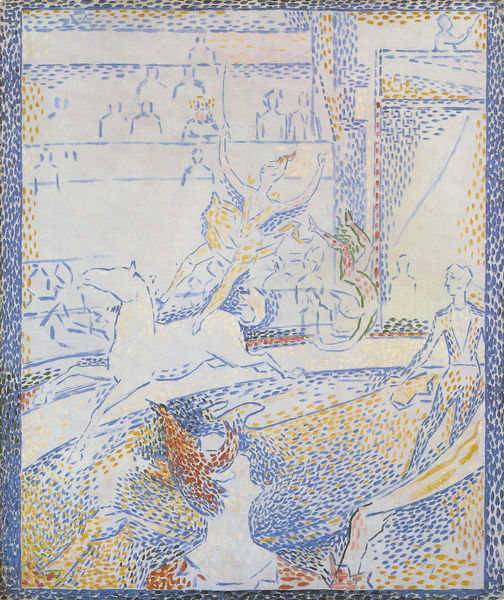
Titel: Cirque (esquisse)
Künstler: Georges Pierre Seurat
Standort: Paris
Institution: Musée d'Orsay
Schlagwörter: blau, mann, weiß, frauen, gelb, impressionismus, ocker, sand, bewegung, braun, frankreich, frau, frisur, grau, haar, orange, paris, rücken, skizze, rot, beige, leute, rock, rahmen, stehen, vorhang, haare, stehend, bühne, publikum, tänzerin, fliegen, pferd, reiter, rund, reiten, reiterin, ritt, balkon, divisionismus, tribüne, zuschauer, pointilismus, laufen, besucher, loge, rang, vorstellung, stürmisch, detail, ring, tor, arena, ränge, punkte, eingang, clown, künstler, rennen, tupfen, peitsche, zirkus, entwurf, pinsel, schimmel, manege, halbrund, dynamisch, ross, dressur, bahn, seurat, signac, schemen, tribünen, pointillismus, spätimpressionismus, akrobatin, artist, artisten, artistin, neoimpressionismus, pferdenummer, podium, pointilissmus, circus, akrobat, trapez, trikot, verwaschen, ausgebleicht, frnakreich, kunstreiterin, pariis, perspektivlos, piontiismus, sicnac, zirkusmanege